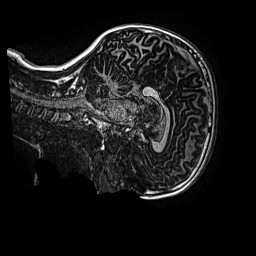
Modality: MP2RAGE
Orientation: sagittal
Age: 11
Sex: female
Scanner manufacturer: siemens
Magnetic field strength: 3 T
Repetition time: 4 s
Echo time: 0.00299 s